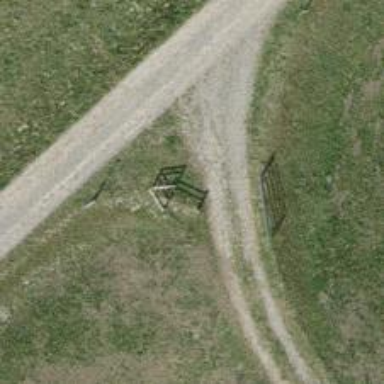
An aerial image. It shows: Kissing gate.